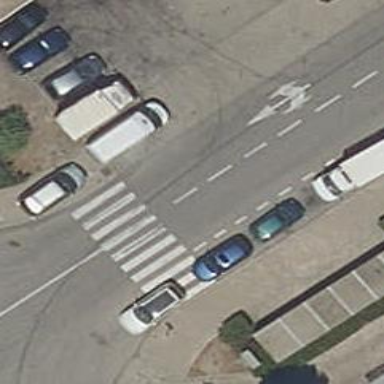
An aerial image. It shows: Footway with zebra crossing.